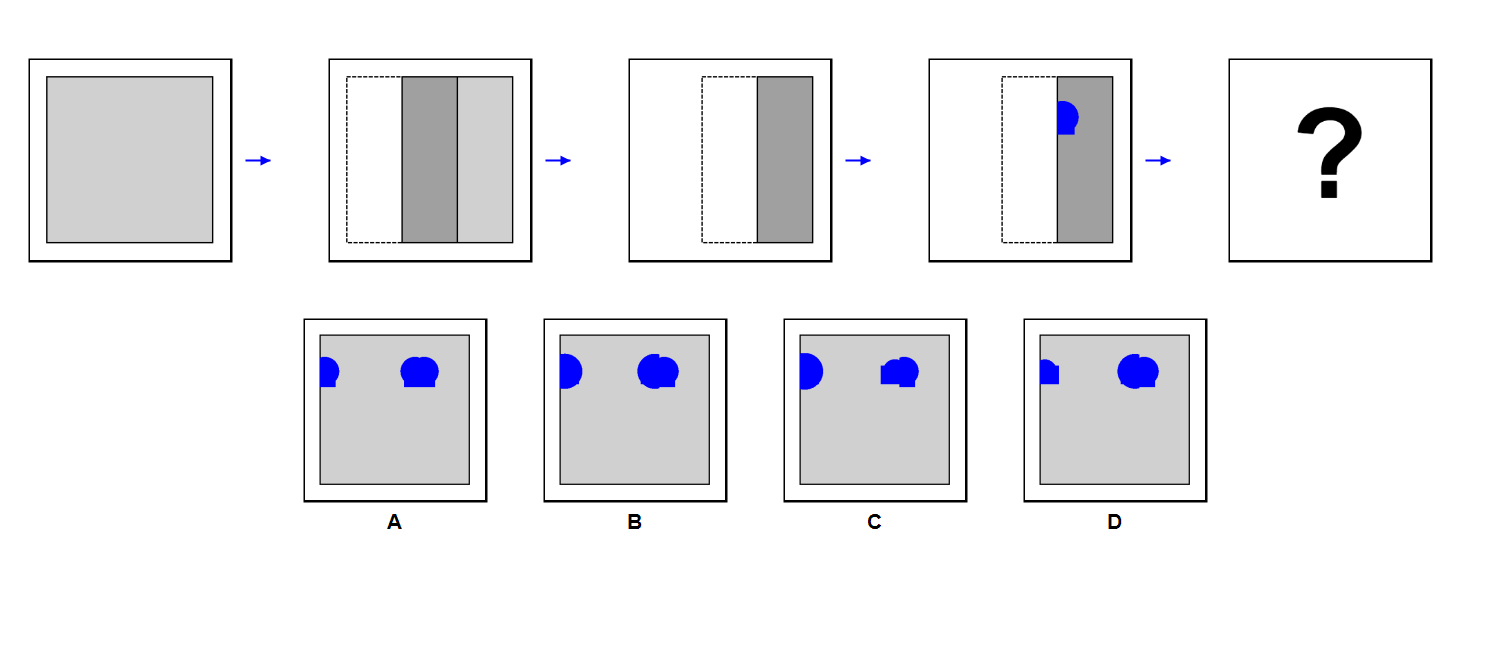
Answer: A